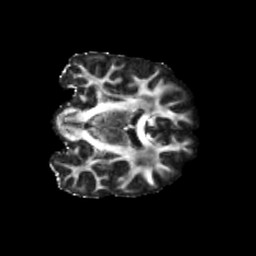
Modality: FA
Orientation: coronal
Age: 37
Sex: male
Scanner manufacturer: siemens
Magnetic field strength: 3 T
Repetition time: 3.23 s
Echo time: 0.0892 s